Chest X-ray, PA view. Patient: 68 years old, sex F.
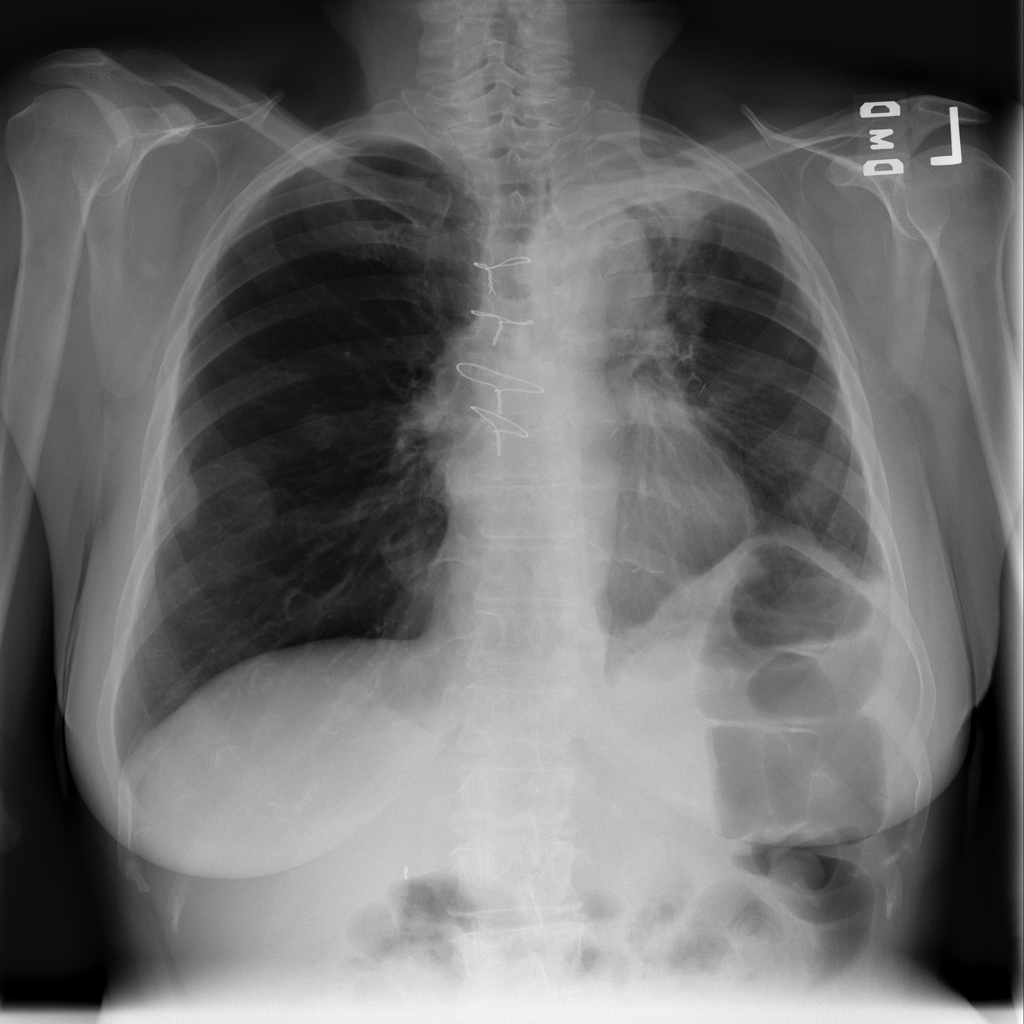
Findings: Consolidation, Mass